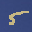
Label: 5